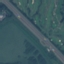
Land use / land cover: Highway